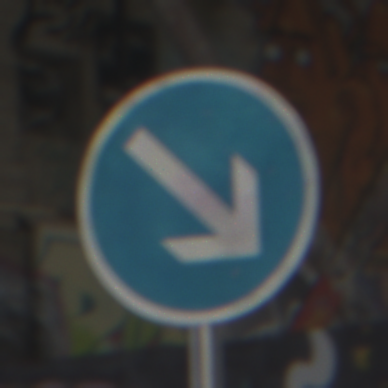
Verkehrszeichen: VorgeschriebeneVorbeifahrtRechts
Umgebung: Roofed, Special
Tageszeit: Midday
Wetter: Overcast
Licht: Natural
Jahreszeit: NotSpecified
Kontrast: MediumContrast